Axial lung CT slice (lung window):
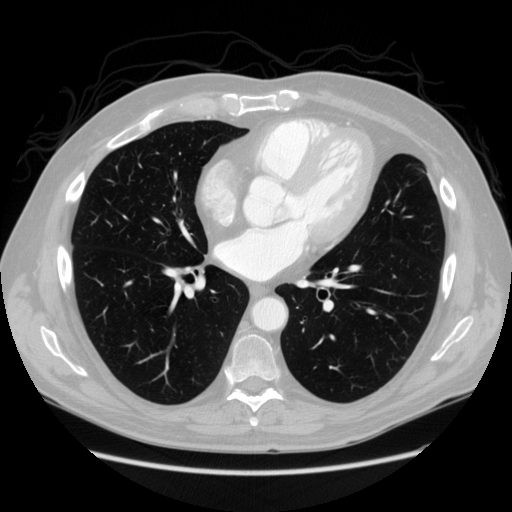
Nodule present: no